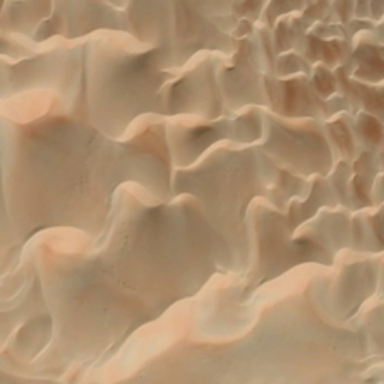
Many ripples like fish scales are in a piece of yellow desert .